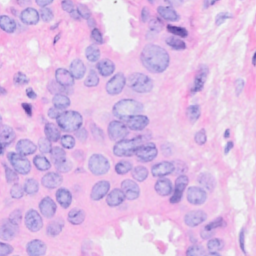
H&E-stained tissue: Breast